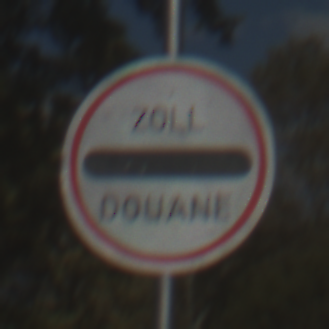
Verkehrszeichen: Zollstelle
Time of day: MorningAfternoon
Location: Outdoor (Nature)
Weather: PartlyCloudy
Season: NotSpecified
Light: Natural